Interaction volume radius: 10 \u00c5
Interaction volume height: 40 \u00c5
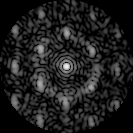
Disorder parameter: 0.5944